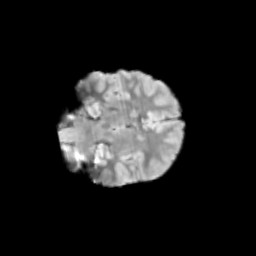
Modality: T2w
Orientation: coronal
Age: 9
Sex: female
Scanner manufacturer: siemens
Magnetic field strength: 3 T
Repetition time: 3.8 s
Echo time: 0.07 s